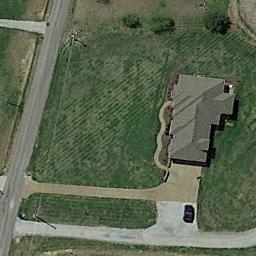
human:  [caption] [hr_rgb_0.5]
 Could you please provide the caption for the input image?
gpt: In a sparse residential area there is a gray house and two roads surrounded by grass .

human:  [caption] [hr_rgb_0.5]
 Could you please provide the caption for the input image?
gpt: The sparse residential is on the grass next to a road .

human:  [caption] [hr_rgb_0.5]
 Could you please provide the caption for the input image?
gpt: There is a  building in a sparse residential .

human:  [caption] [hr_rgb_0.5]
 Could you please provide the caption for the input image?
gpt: There are two houses in the open space, One with a white roof and the other with a black roof .

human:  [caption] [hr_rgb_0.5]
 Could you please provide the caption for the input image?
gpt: A sparse residential area with a gray building on the green meadow .